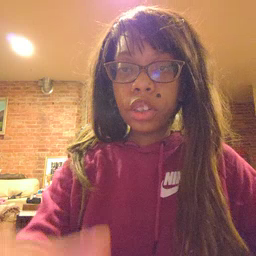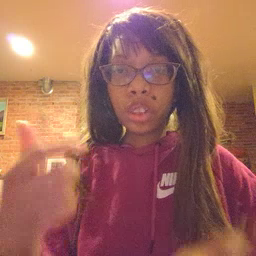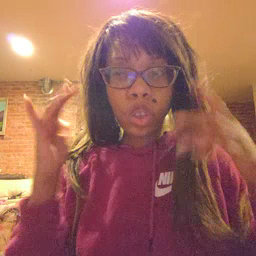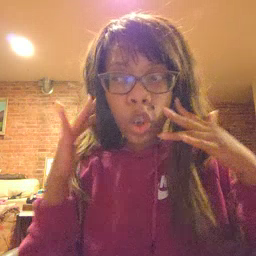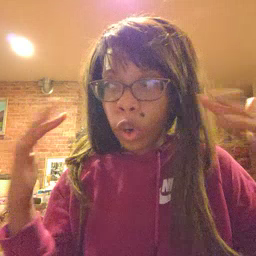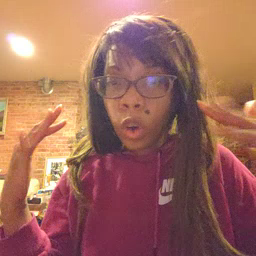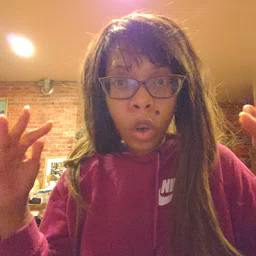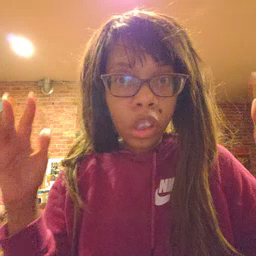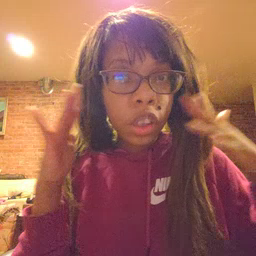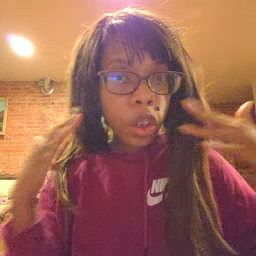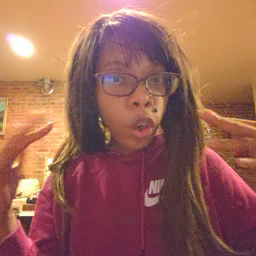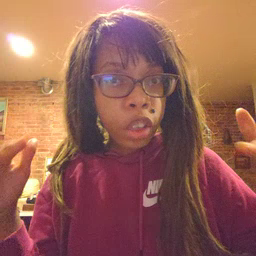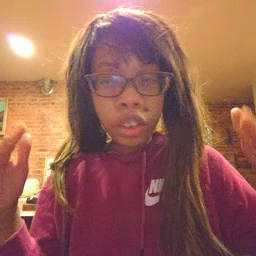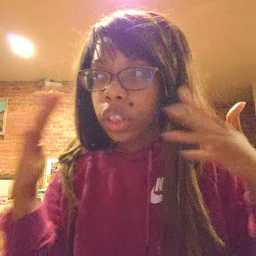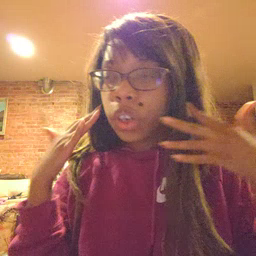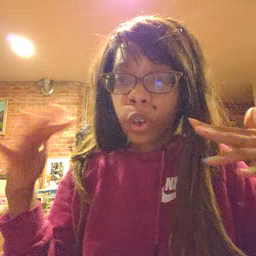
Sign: noisy